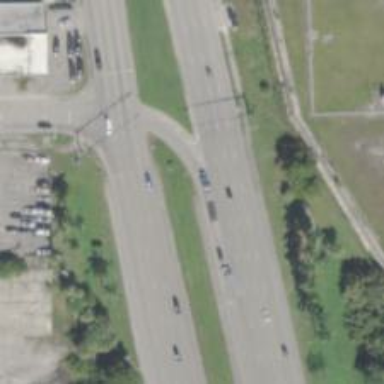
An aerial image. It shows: Primary link highway.